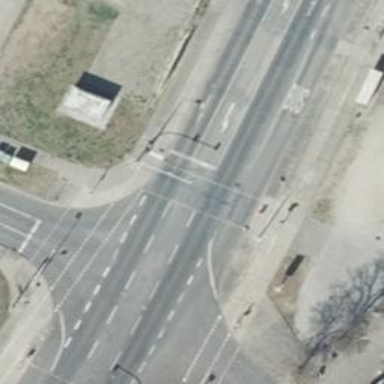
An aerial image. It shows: Road with traffic signals at crossing.